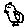
Label: bird